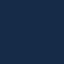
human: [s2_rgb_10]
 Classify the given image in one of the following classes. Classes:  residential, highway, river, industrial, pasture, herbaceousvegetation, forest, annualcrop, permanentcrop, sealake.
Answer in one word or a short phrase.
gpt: SeaLake